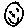
Label: smiley face